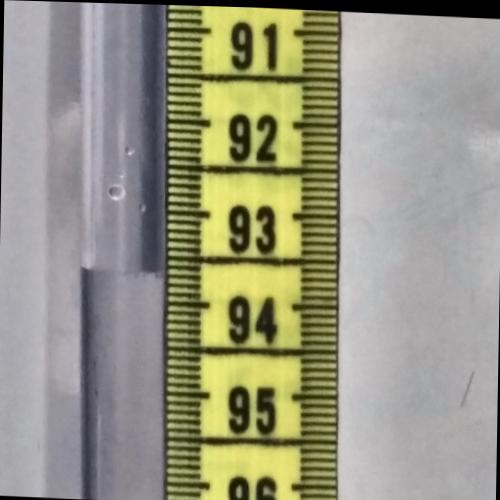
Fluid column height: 93.7 cm